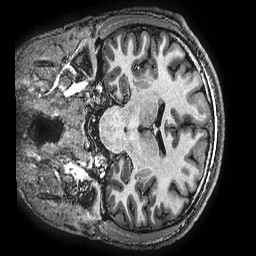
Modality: T1w
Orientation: coronal
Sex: male
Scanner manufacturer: ge
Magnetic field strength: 3 T
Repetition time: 0.00766 s
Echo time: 0.003476 s